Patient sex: M
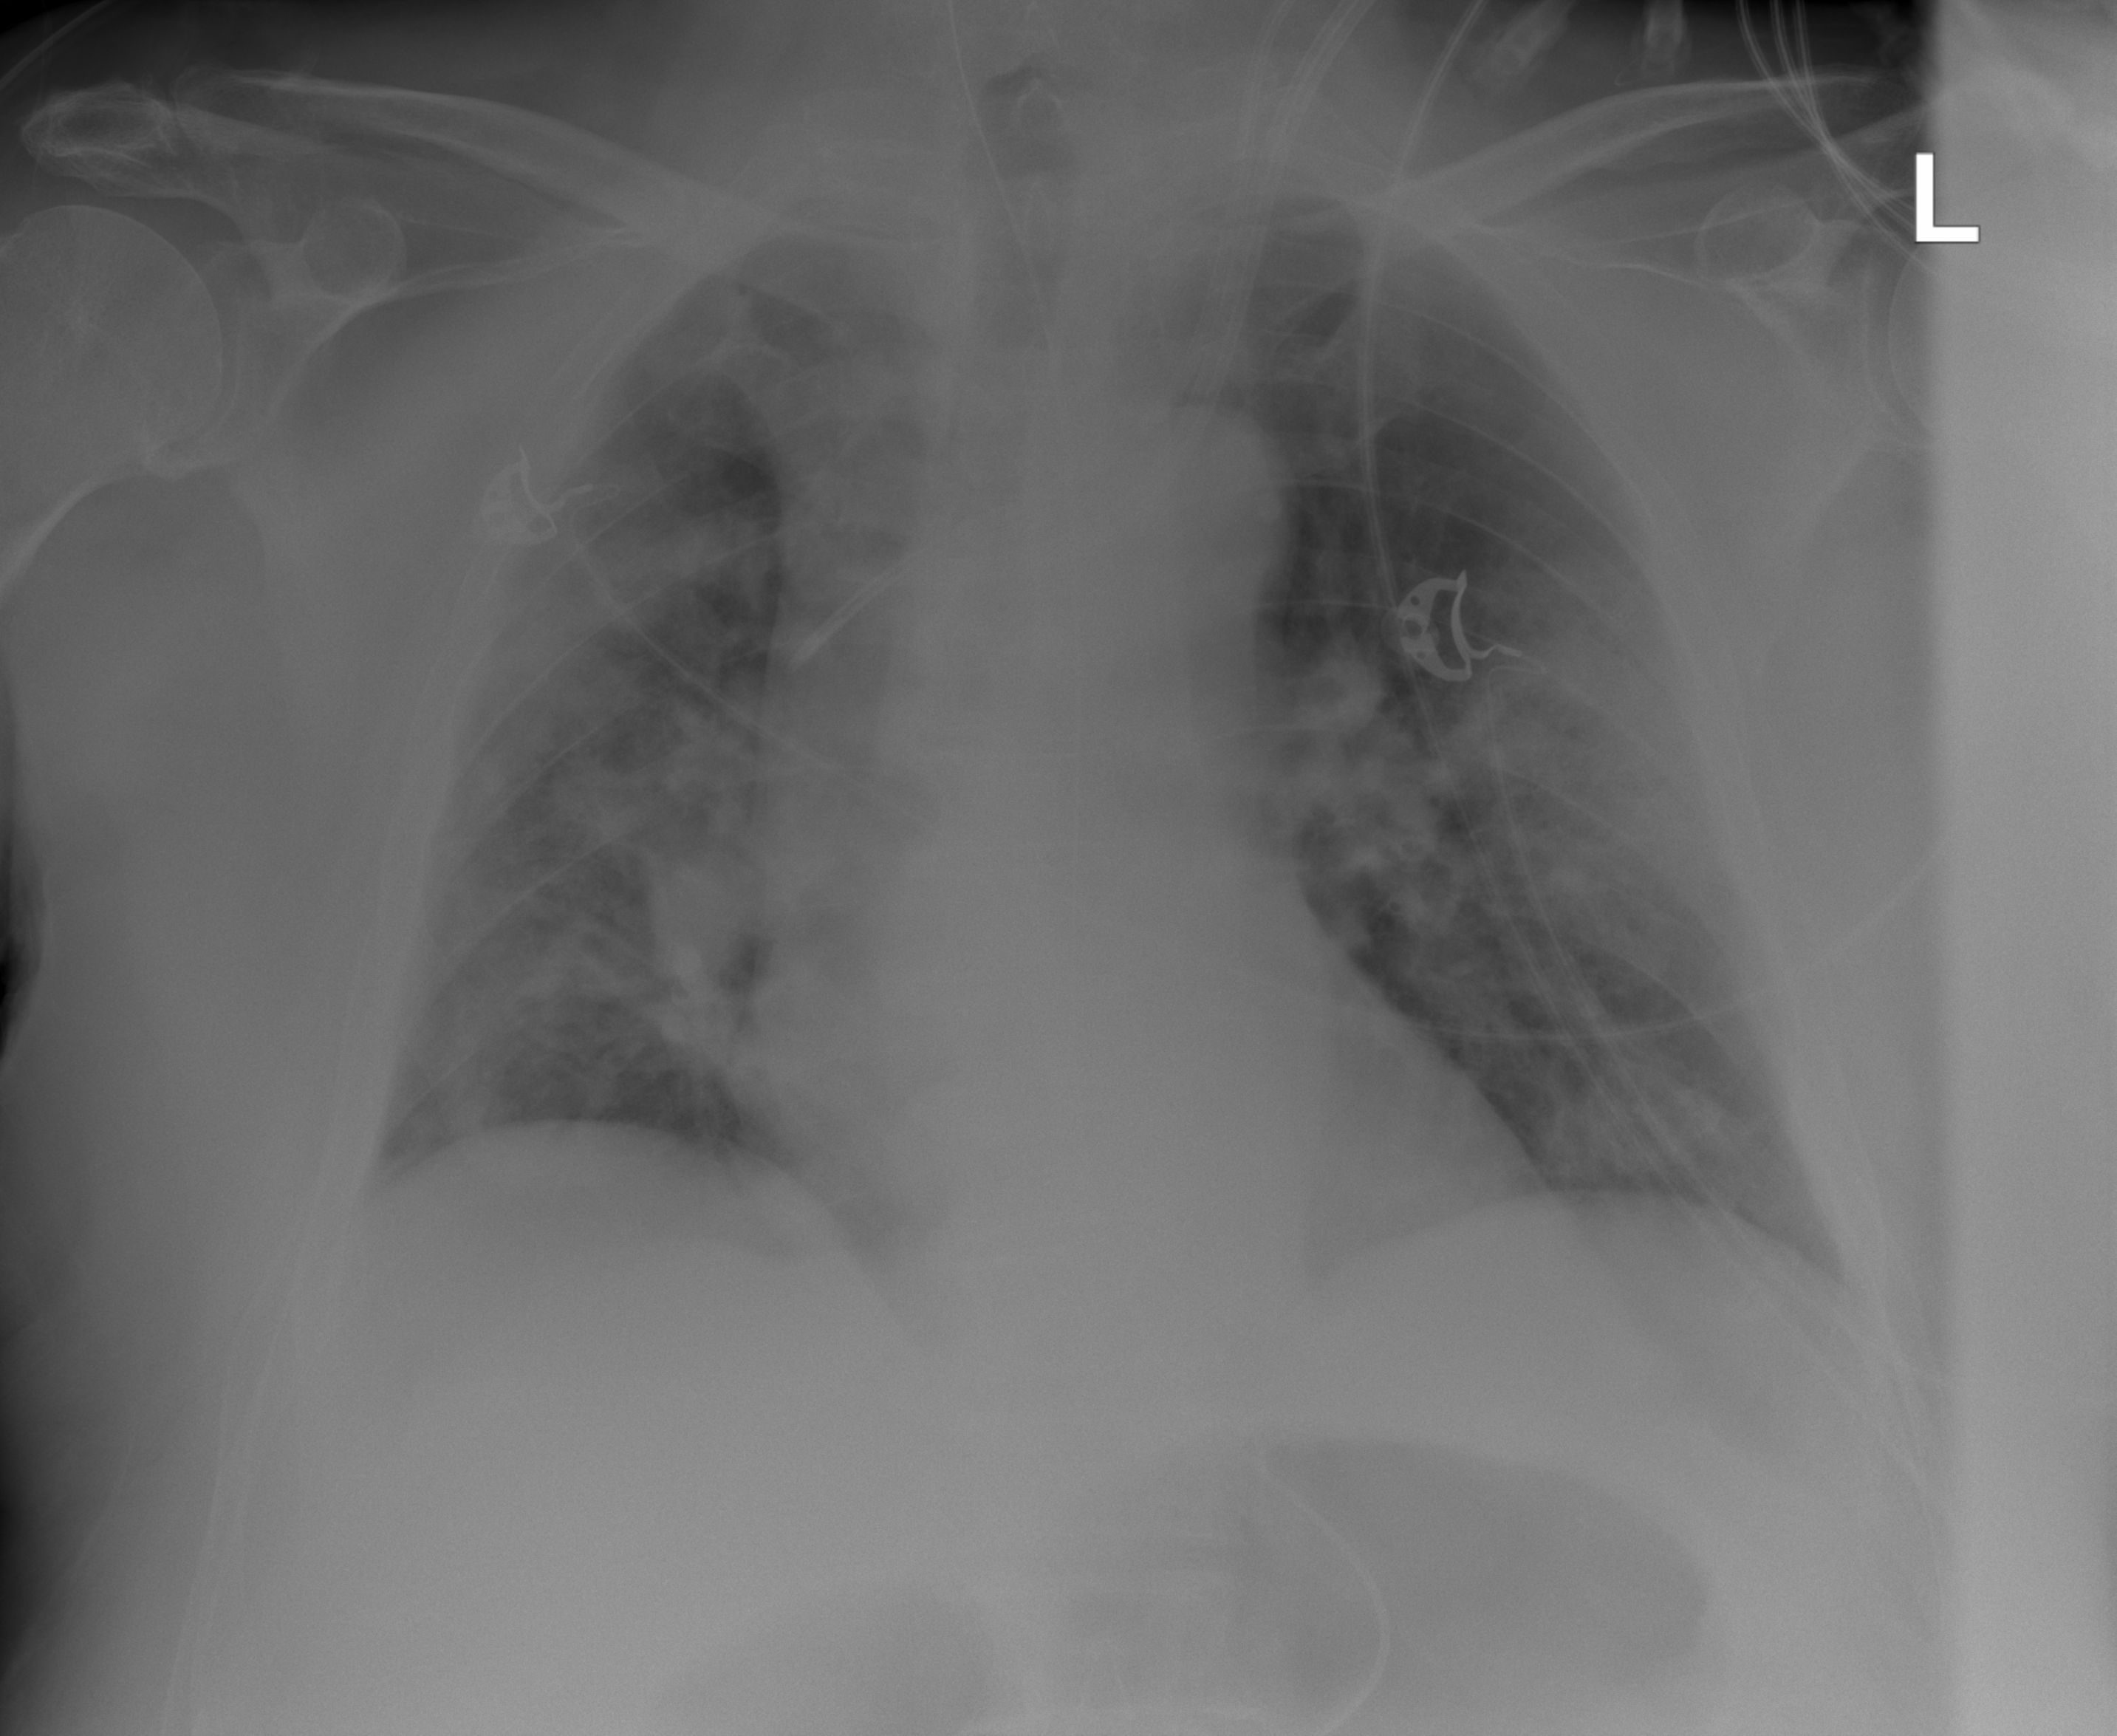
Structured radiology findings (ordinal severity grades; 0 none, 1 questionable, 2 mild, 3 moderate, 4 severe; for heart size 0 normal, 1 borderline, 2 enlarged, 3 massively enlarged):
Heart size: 0
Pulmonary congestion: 0
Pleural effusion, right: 0
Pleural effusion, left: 0
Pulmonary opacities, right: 3
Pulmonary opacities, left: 3
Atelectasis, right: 0
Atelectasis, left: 0